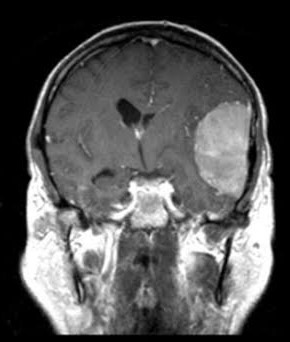
Label: meningioma